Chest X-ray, PA view. Patient: 35 years old, sex F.
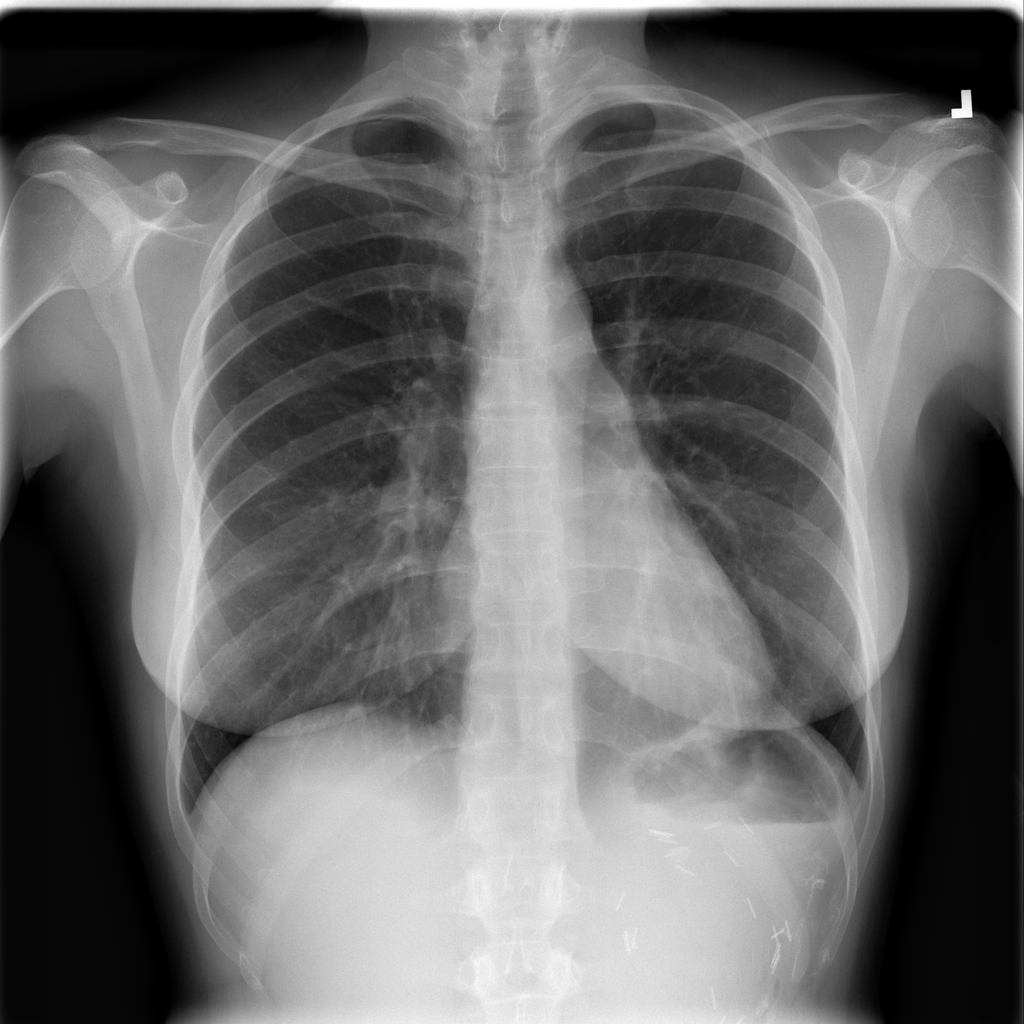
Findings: Pneumothorax